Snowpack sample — Snodgrass Mountain, Crested Butte, Colorado (2/4/25, 12:06 PM MST)
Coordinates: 38.923, -106.968
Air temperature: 35 °F
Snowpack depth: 80 cm
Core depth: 80 cm
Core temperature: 32 °F
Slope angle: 14°, slope face: 78°
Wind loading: low
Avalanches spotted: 0
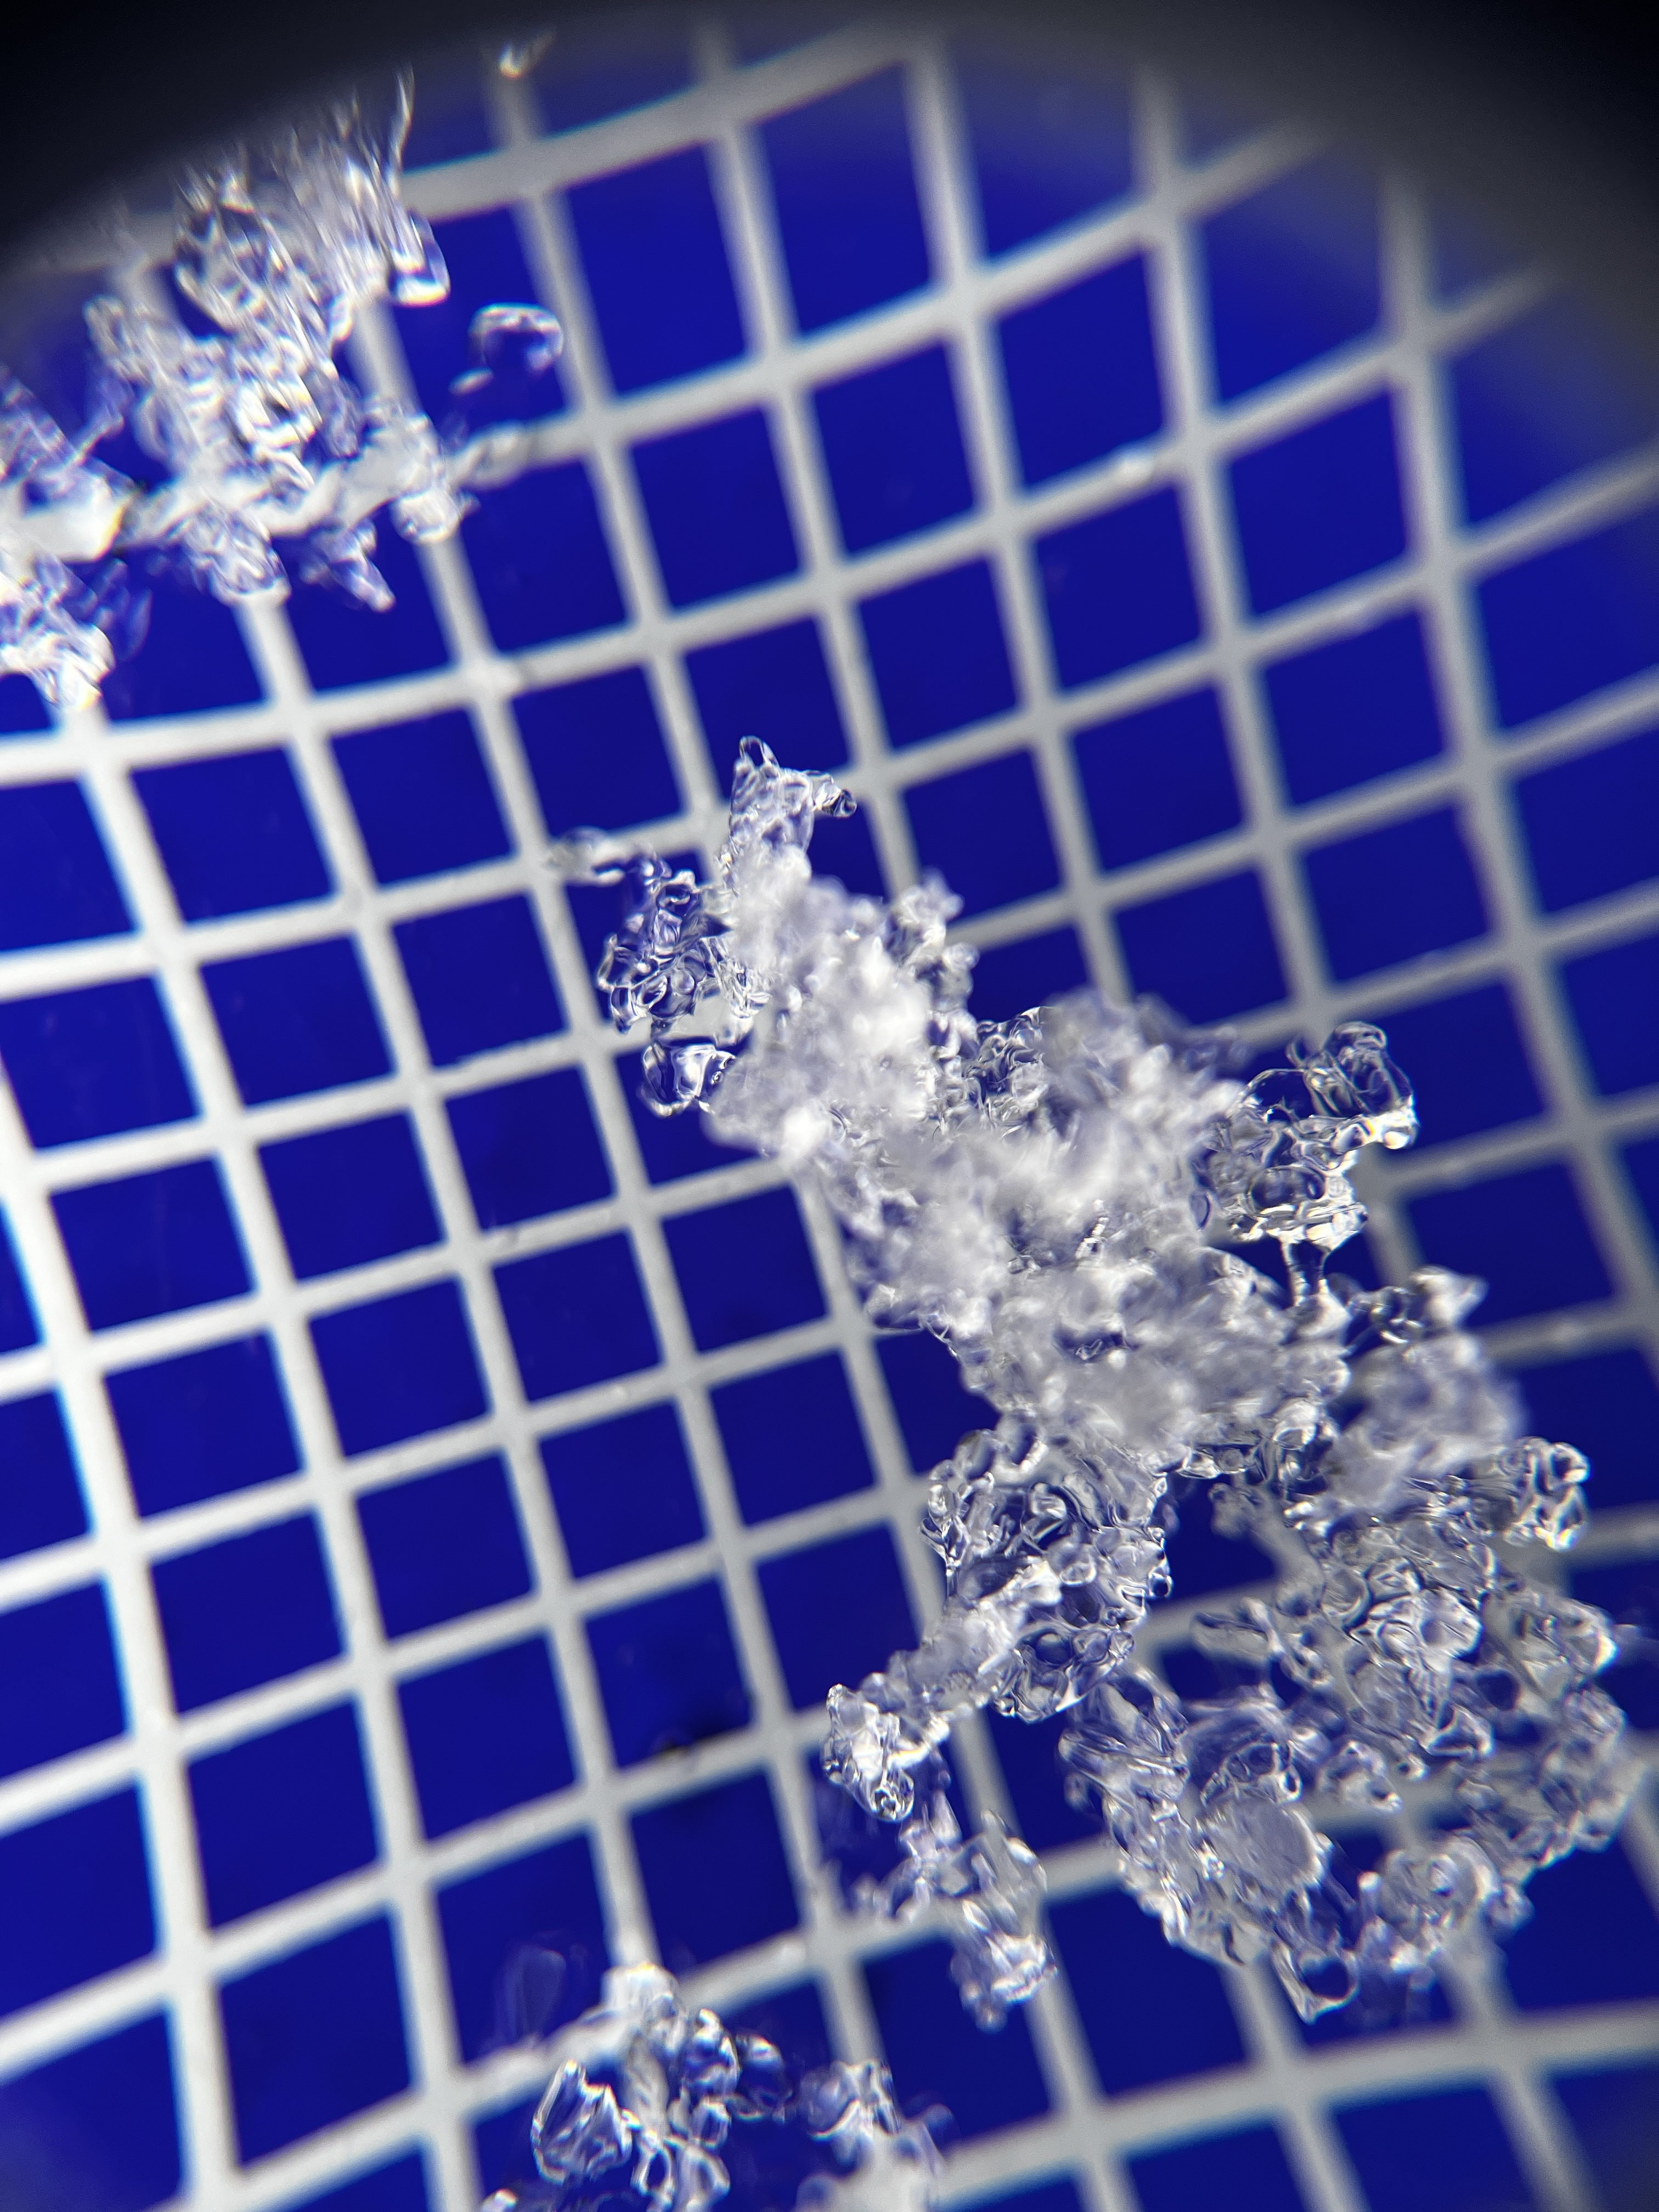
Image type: magnified_profile
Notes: No avalanches nearby, unusually warm weather for the last month reported by residents, Collected 25 yards from treeline